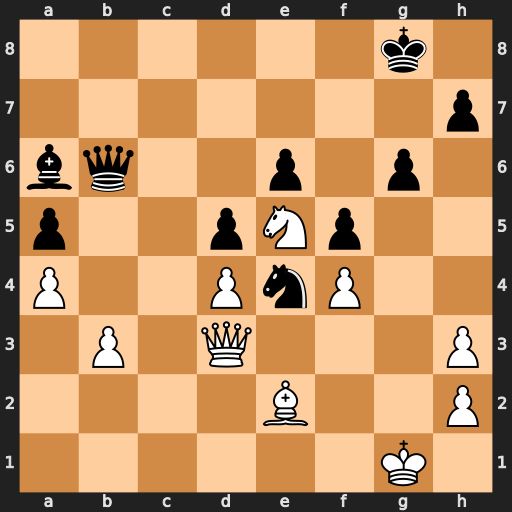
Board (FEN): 6k1/7p/bq2p1p1/p2pNp2/P2PnP2/1P1Q3P/4B2P/6K1
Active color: w
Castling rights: -
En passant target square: -
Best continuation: Qxa6 Qxa6 Bxa6